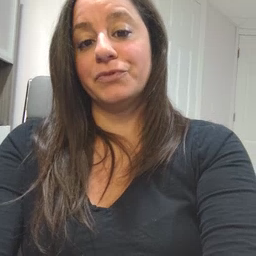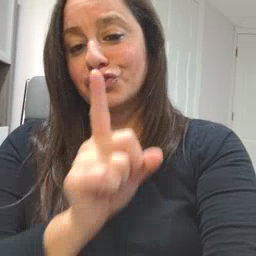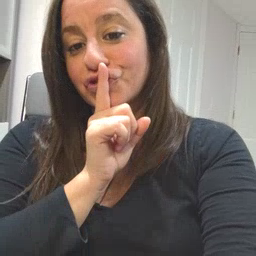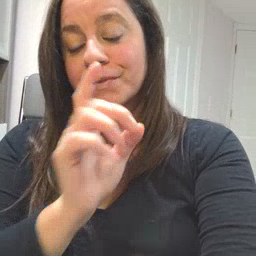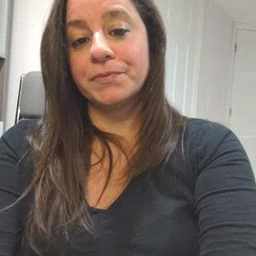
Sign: shhh